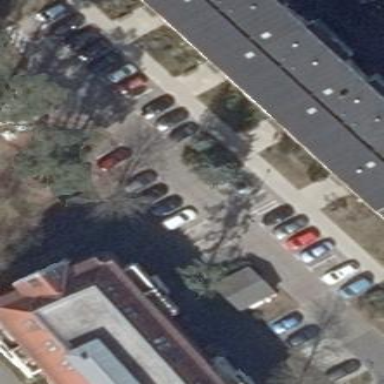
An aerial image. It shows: Parking area with paving stones surface.